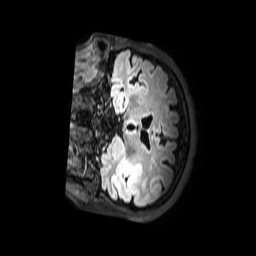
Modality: FLAIR
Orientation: coronal
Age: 73
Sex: female
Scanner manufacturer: philips
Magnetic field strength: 3 T
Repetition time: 4.8 s
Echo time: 0.2794 s